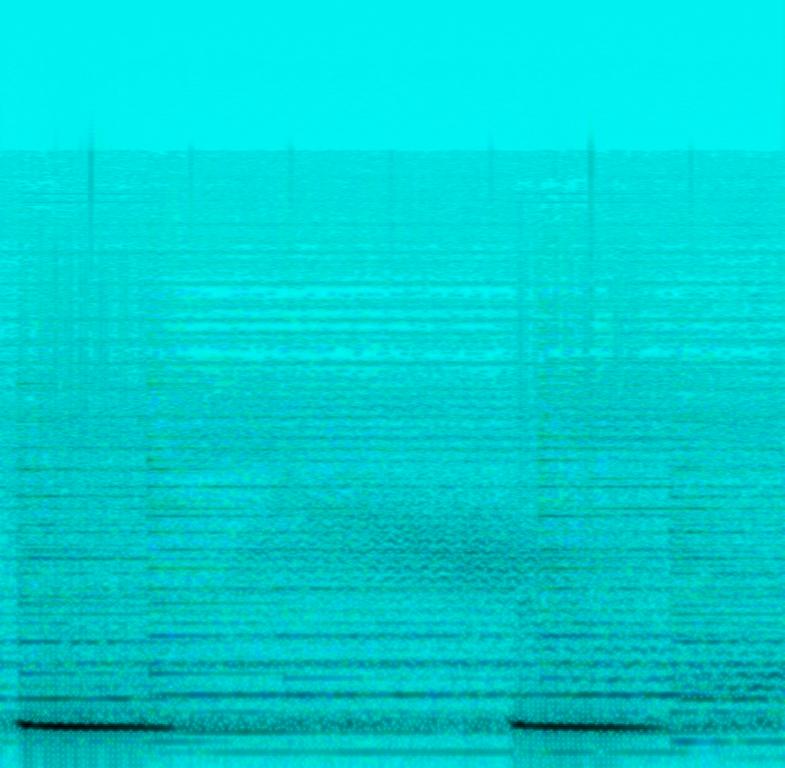
This is a cinematic classical music piece. There is a piano playing the chords while the strings are holding the melodic background. There is a mysterious ambient synth sound coming and going. A repetitive low-to-mid frequency percussive sound effect is being played to imply the sound of whales. The atmosphere of the piece is reminiscent of both underwater and outer space at the same time. That is why it could be used in science fiction movies and shows that have an aquatic or outer space setting.